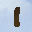
Label: 1